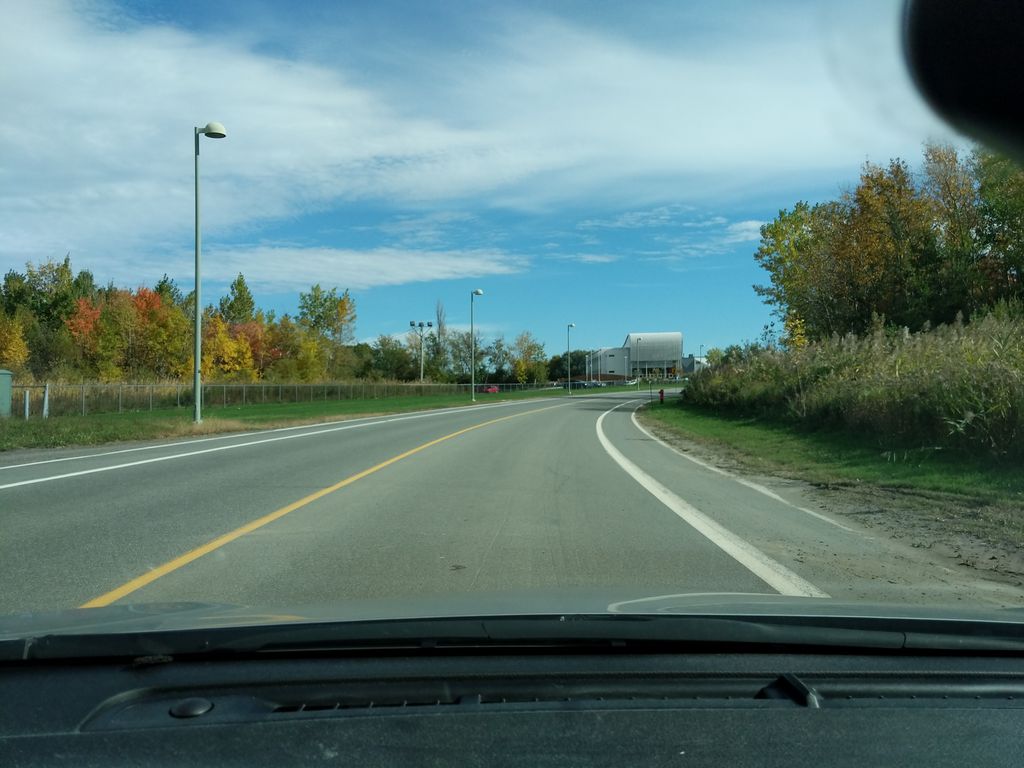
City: quebec_city